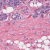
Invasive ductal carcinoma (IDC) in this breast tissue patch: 1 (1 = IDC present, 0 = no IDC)